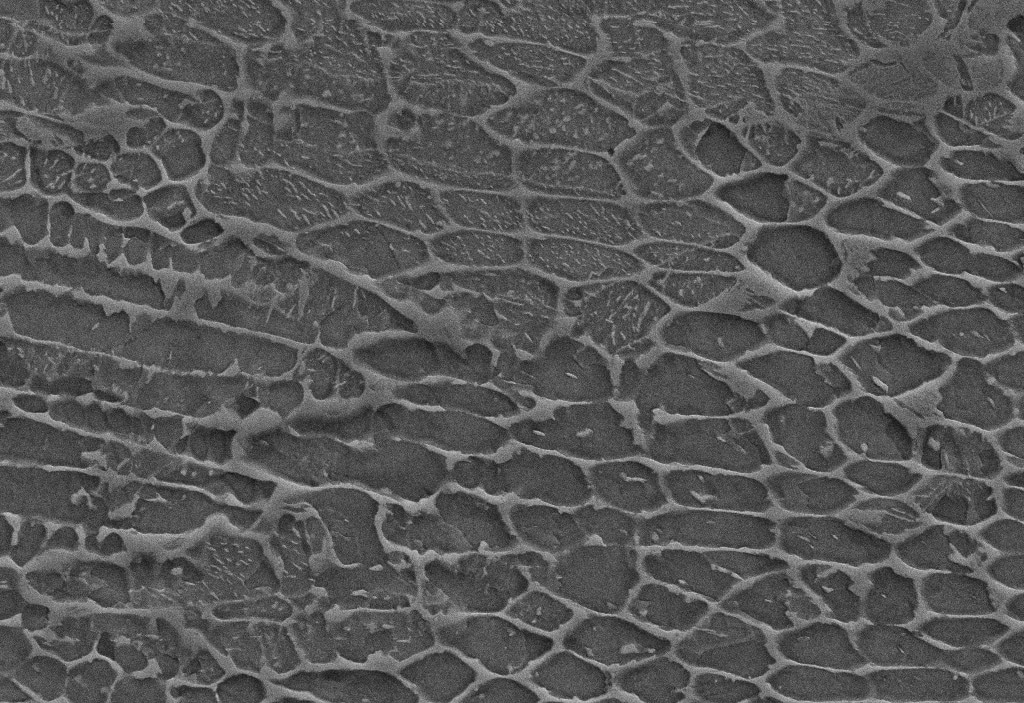
SEM micrograph, magnification: 15000x, scale bar: 2 µm
Phase areas (pixels) — Matrix: 184557; Austenite: 478981; Martensite/Austenite: 31660; Precipitate: 24674; Defect: 0; total: 719872